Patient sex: M
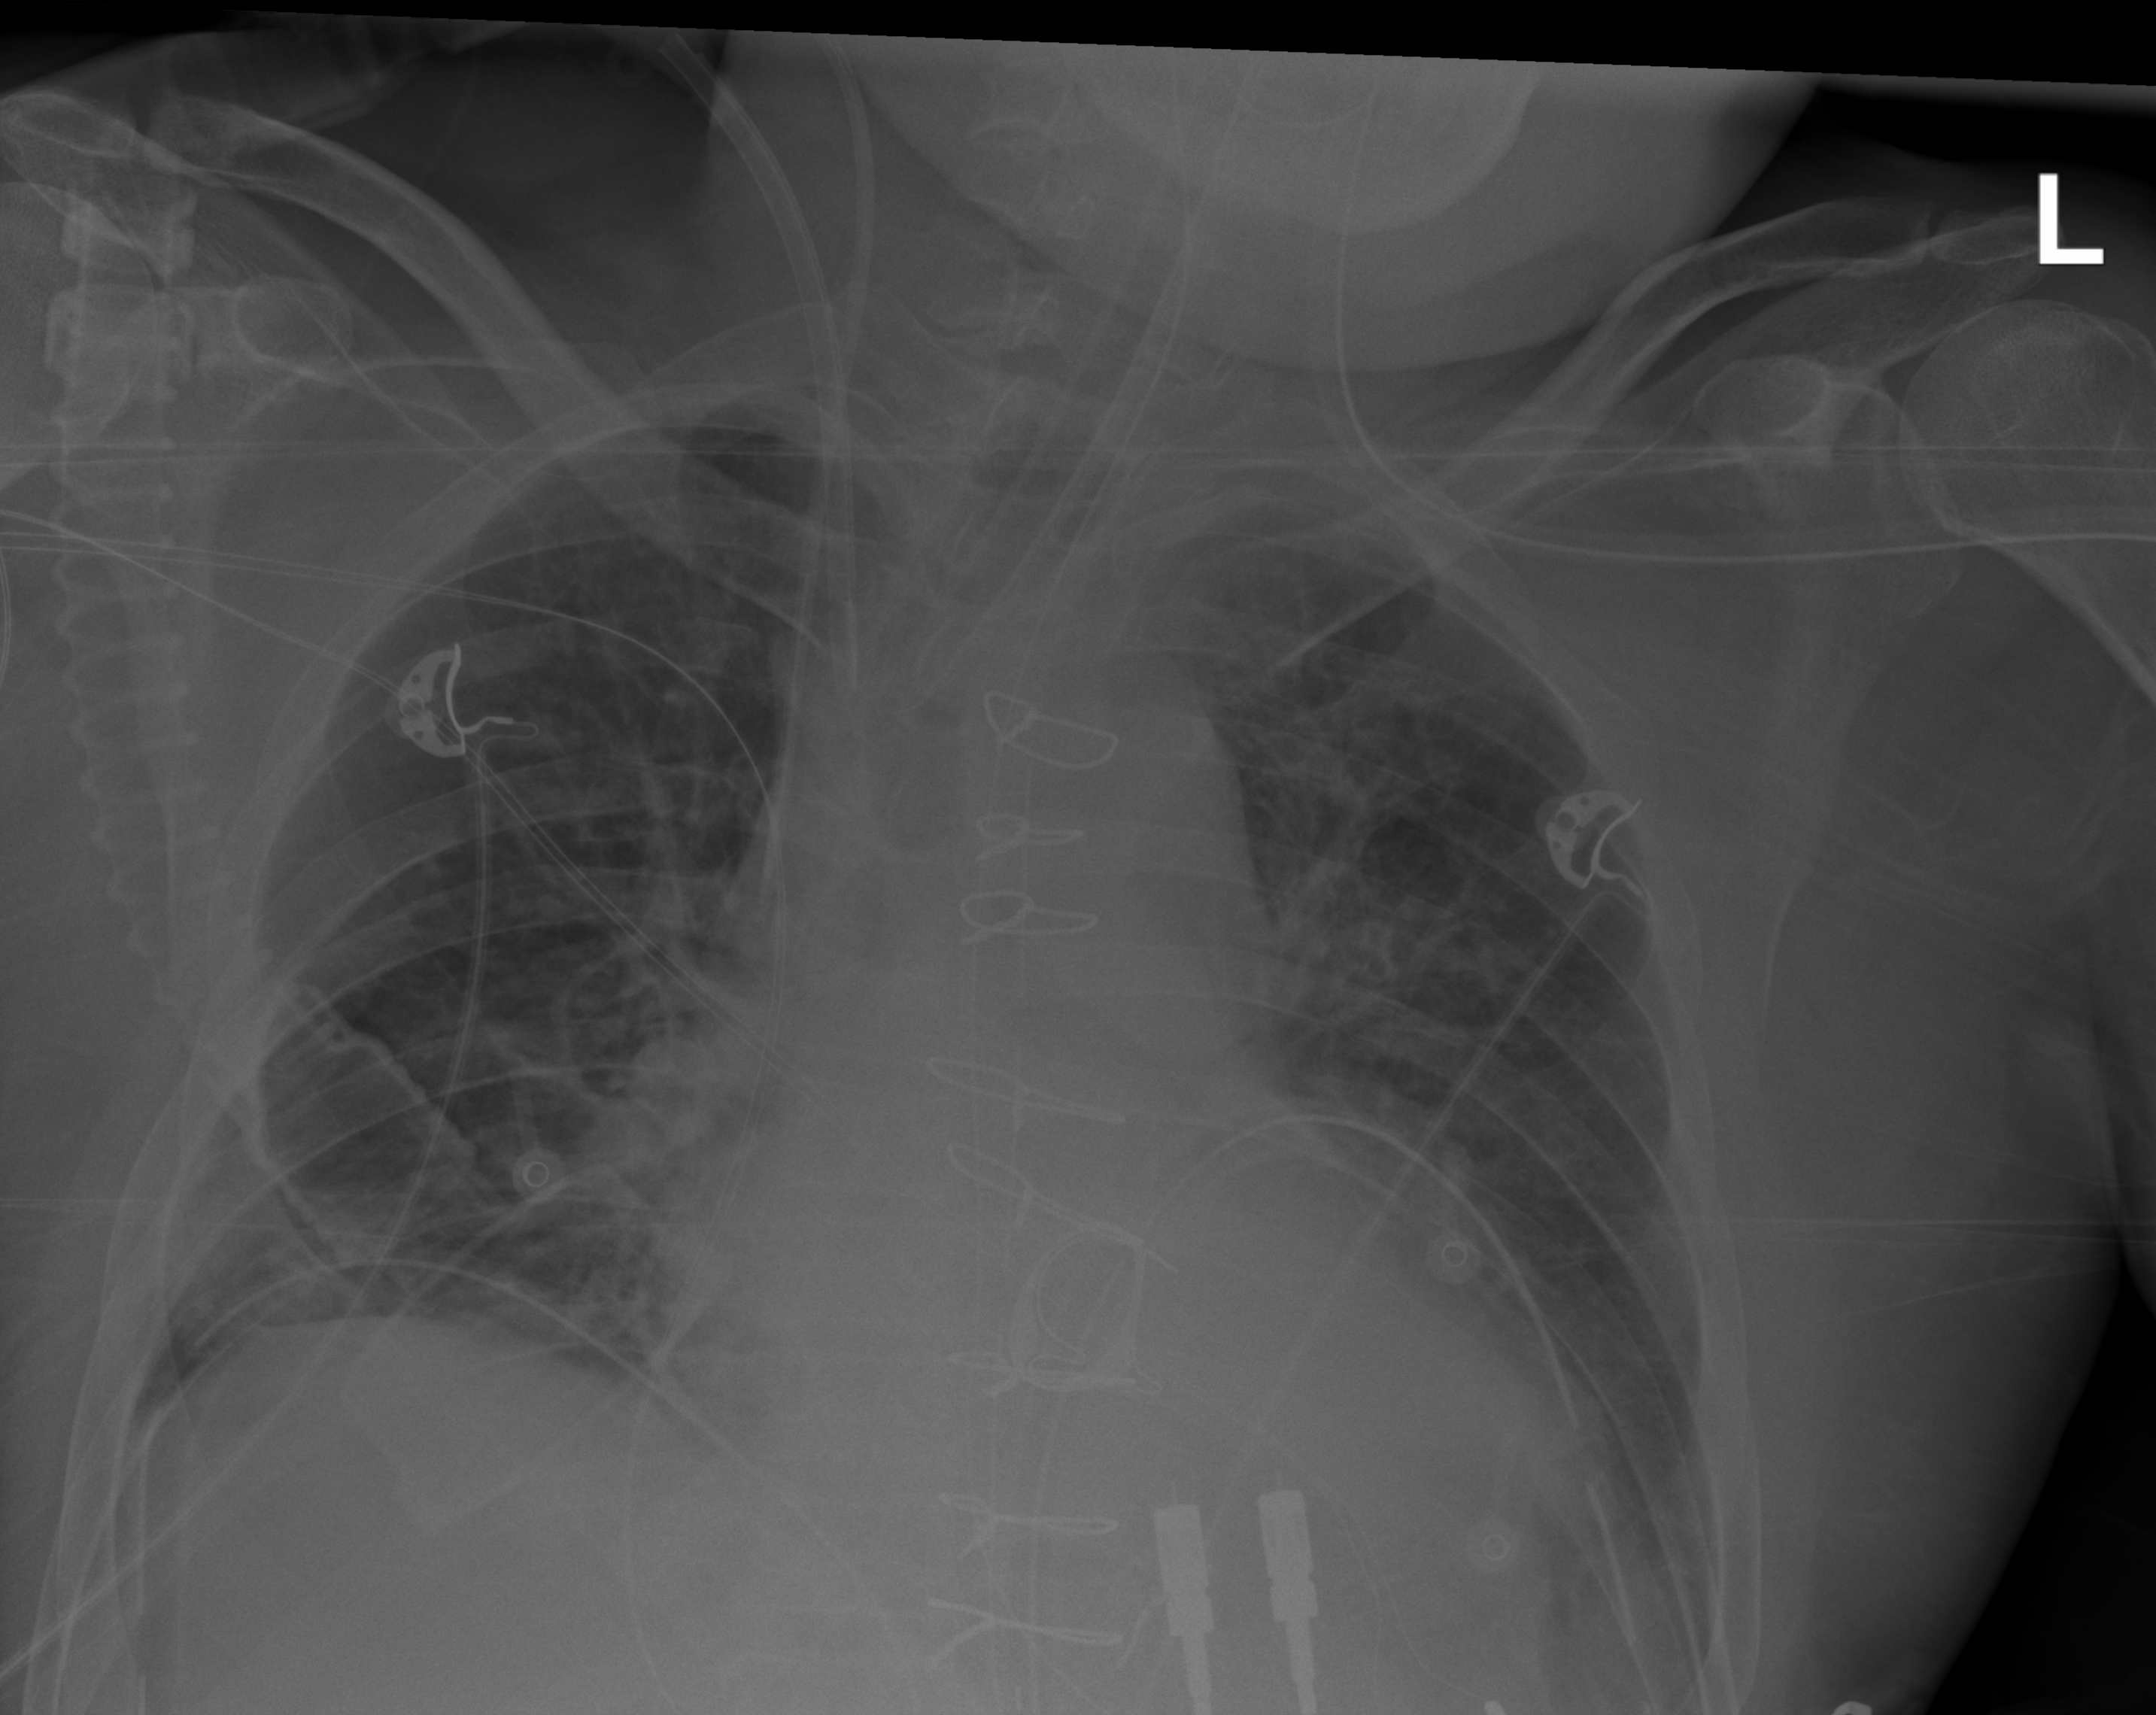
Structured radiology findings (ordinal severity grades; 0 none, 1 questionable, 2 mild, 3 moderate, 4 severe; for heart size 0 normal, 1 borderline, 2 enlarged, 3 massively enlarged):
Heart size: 1
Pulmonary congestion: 2
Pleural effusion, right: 0
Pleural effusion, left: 2
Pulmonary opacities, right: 0
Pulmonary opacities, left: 0
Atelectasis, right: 2
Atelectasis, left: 2